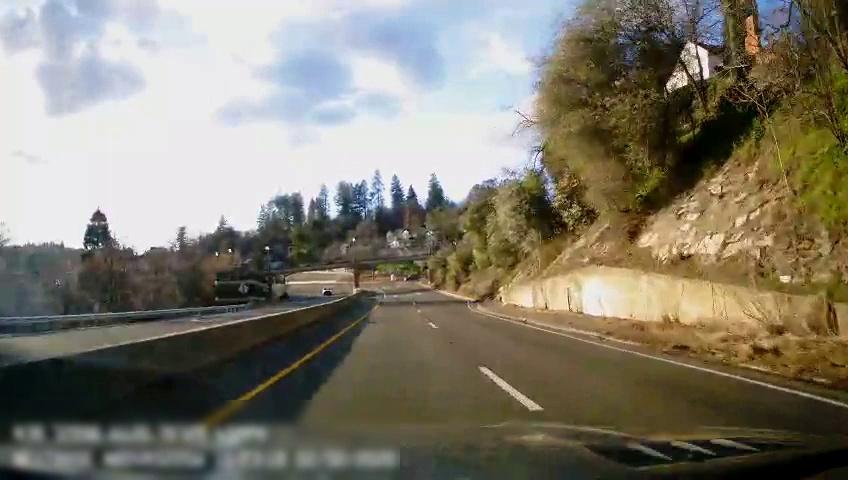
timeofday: Day
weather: Sunny
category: Drivable Space
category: Drivable Space
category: Vehicles | Truck
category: Vehicles | SUV
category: Lanes | Current Lane
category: Lanes | Current Lane
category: Lanes | Current Lane
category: Lanes | Alternate Lane